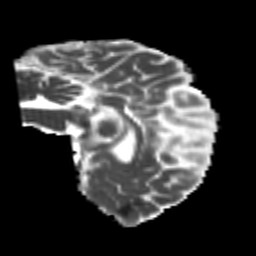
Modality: MD
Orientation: sagittal
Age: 24
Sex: female
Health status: healthy
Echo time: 0.074 s